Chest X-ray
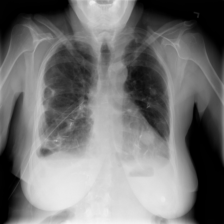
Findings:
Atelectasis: negative
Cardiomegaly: negative
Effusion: negative
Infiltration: negative
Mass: negative
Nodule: negative
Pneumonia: negative
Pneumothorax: negative
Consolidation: negative
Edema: negative
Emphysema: negative
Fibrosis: negative
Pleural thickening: negative
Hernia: negative